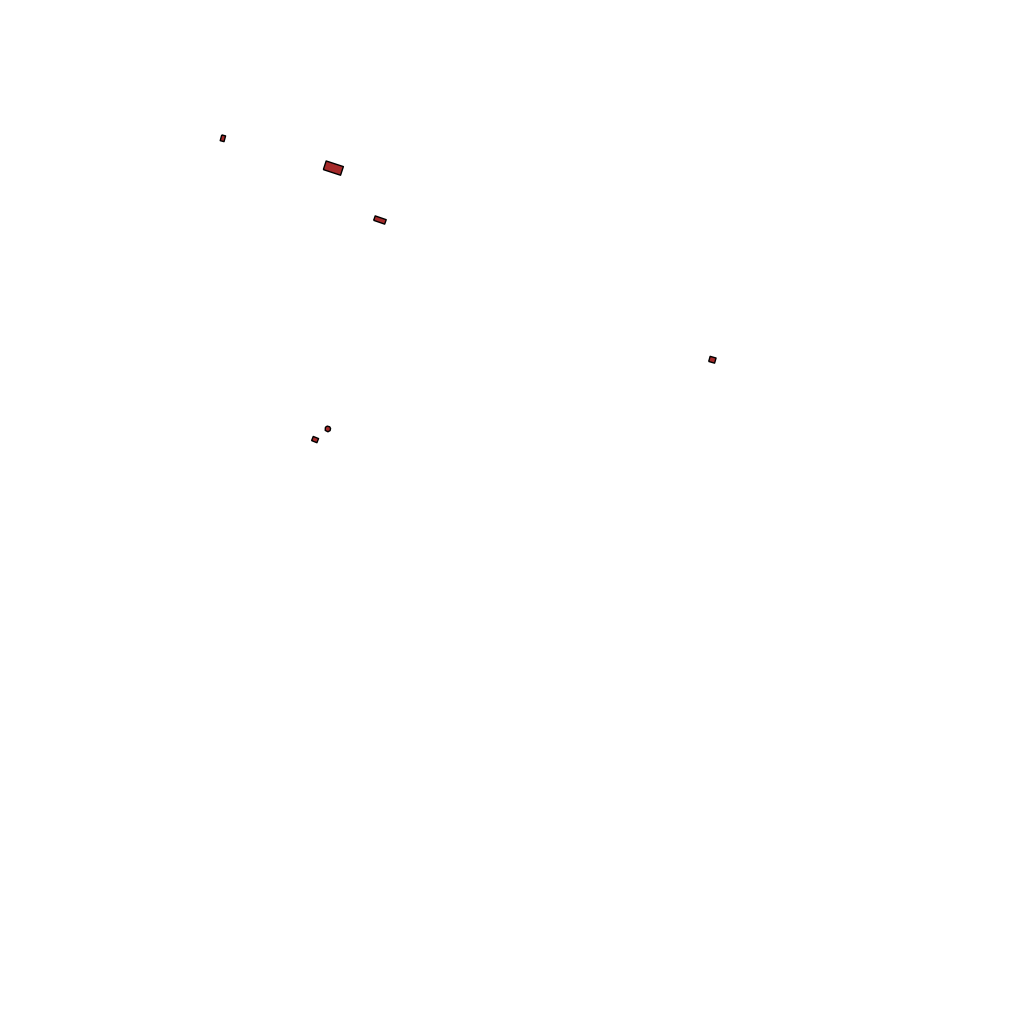
Tags: overhead vector_map, recreation, special, density_5, Facility, 1.0 km²